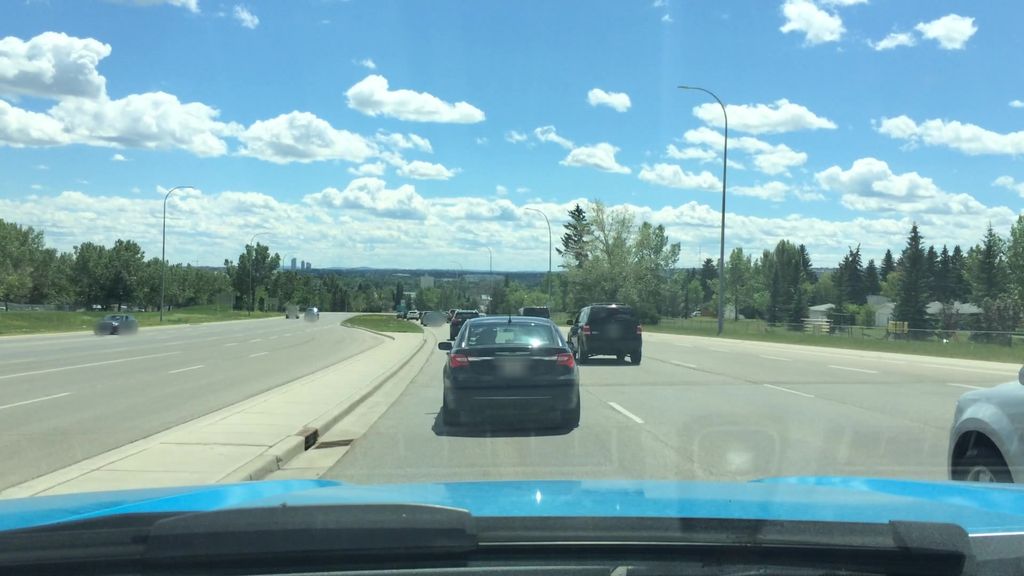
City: calgary